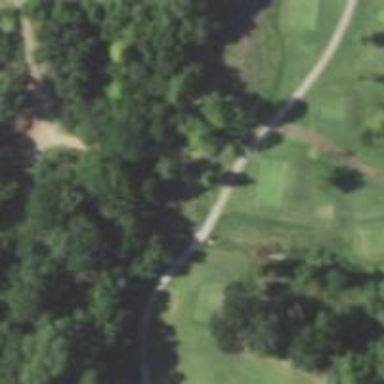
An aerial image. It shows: Service road on bridge for golf carts.